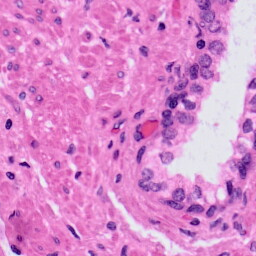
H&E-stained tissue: Prostate